Interaction volume radius: 5 \u00c5
Interaction volume height: 25 \u00c5
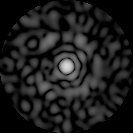
Disorder parameter: 0.8425